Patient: sex M, age 44
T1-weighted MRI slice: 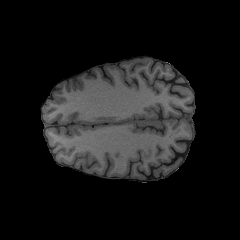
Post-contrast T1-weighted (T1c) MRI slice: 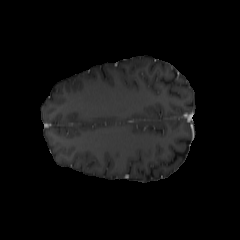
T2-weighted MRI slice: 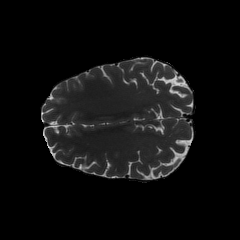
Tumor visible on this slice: no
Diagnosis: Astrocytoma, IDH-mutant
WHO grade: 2